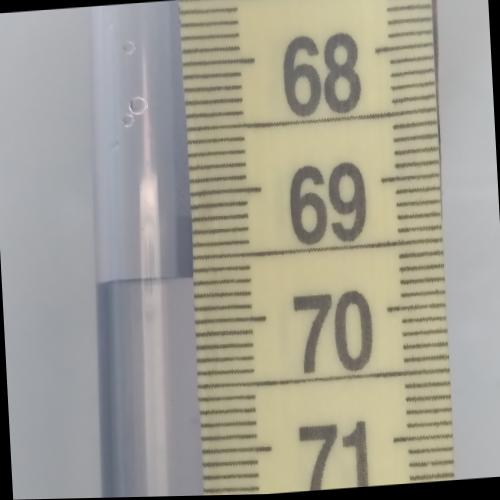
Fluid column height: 69.7 cm